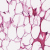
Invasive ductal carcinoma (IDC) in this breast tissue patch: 0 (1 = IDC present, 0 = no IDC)